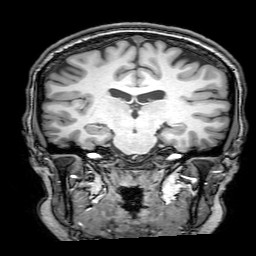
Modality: T1w
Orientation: sagittal
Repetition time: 0.00828 s
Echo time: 0.00388 s